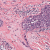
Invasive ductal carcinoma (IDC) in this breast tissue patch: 1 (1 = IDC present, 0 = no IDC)